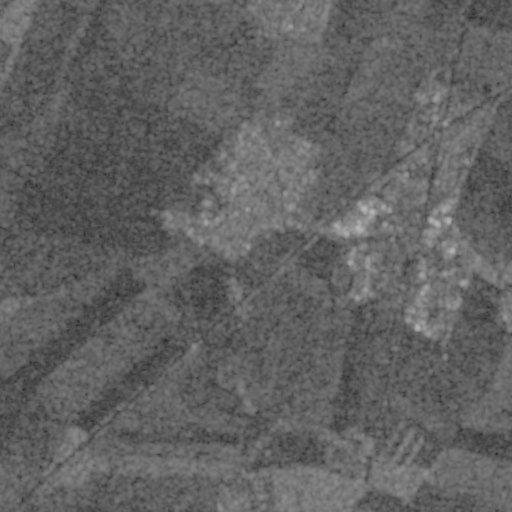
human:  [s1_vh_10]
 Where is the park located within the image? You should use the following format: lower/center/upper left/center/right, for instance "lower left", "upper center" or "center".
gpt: The park is located in the upper center of the image.
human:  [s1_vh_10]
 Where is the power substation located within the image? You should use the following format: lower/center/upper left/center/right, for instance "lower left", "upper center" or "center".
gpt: The power substation is located in the upper right of the image.
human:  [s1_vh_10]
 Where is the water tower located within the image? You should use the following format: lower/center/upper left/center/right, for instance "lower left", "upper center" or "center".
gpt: The water tower is located in the center left of the image.
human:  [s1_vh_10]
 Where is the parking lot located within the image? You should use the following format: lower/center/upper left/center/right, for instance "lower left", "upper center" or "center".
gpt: There is no parking lot in the image.

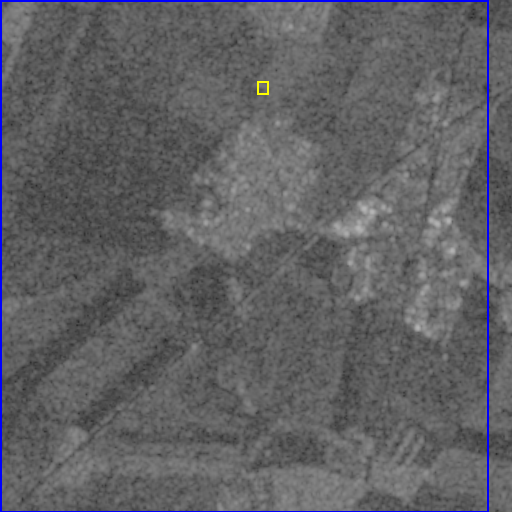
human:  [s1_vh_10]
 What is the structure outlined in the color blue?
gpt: The structure outlined in blue is a crop field.
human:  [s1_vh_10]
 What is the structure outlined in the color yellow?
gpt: The structure outlined in yellow is a park.
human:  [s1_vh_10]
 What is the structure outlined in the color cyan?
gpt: There is no cyan outline.